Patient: sex F, age 33
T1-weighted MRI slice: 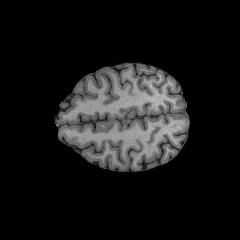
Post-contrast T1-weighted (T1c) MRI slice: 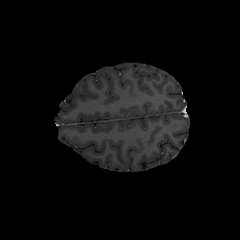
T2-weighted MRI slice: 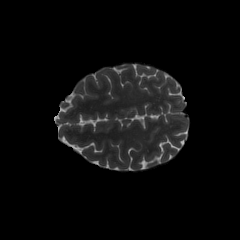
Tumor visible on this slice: no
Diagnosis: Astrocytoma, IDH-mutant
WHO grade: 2